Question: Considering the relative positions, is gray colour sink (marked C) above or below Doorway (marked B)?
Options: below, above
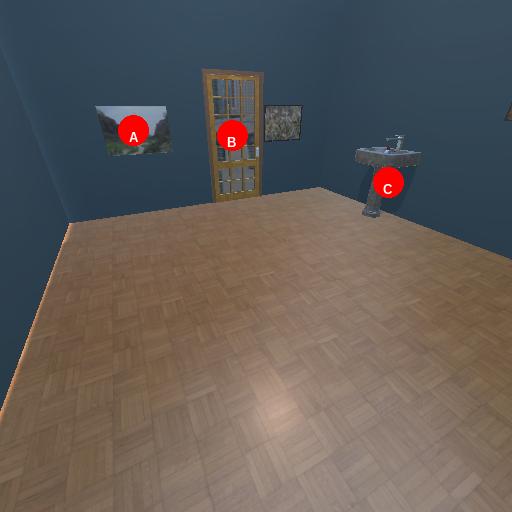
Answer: below